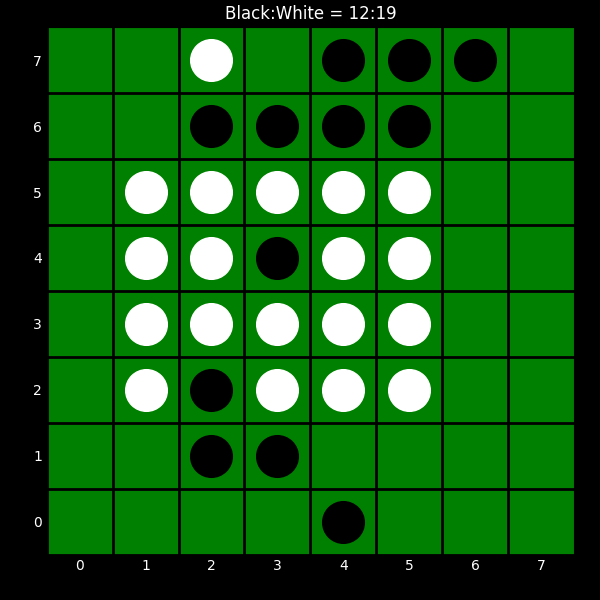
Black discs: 12
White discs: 19